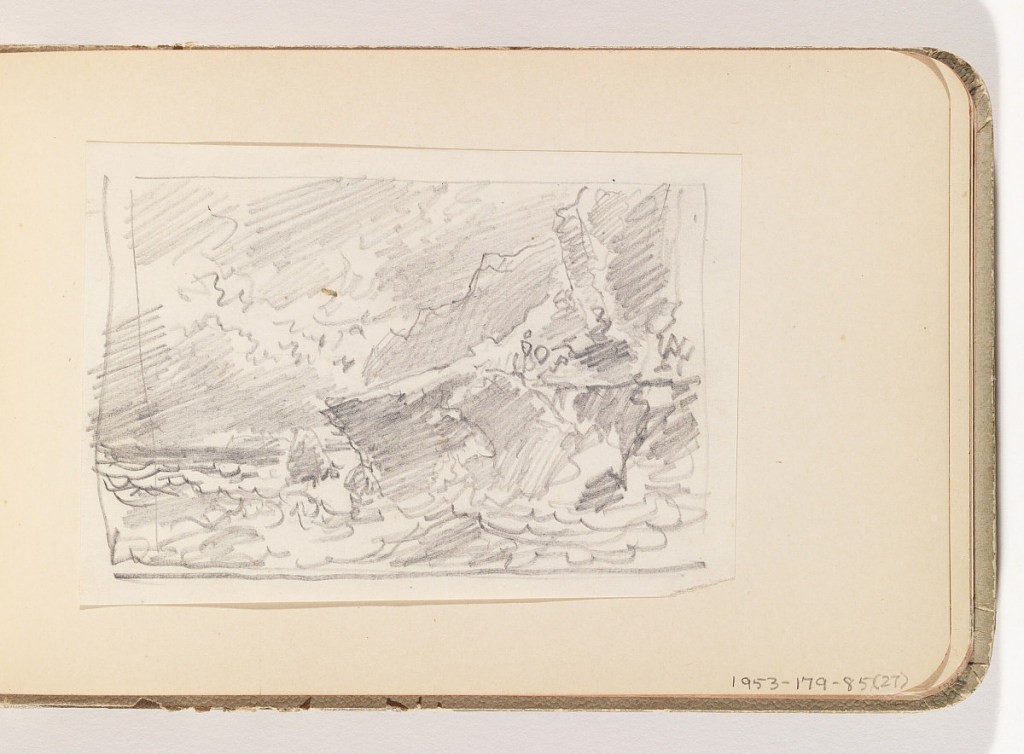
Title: Cliffs and Ocean in Sunlight
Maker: William Trost Richards, American, 1833–1905
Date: late 19th century
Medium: Graphite on paper, lined
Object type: Album page
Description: Extremely rough, energetic sketch of cliffs on right with sun breaking through clouds.